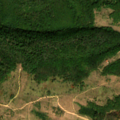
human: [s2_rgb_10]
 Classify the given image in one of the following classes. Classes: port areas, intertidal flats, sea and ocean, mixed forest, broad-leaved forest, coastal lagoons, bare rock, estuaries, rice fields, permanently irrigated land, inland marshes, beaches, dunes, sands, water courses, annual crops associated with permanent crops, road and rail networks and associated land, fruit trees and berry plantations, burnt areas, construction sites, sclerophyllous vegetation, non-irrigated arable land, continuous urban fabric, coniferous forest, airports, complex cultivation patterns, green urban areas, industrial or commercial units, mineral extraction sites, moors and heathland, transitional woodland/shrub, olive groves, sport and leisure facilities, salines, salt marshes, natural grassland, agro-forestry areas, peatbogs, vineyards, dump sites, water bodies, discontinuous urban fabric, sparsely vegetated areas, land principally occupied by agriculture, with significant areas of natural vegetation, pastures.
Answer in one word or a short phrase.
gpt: complex cultivation patterns, land principally occupied by agriculture, with significant areas of natural vegetation, broad-leaved forest